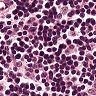
Metastatic tissue present: no